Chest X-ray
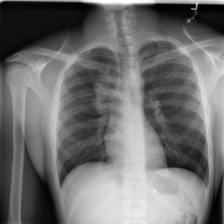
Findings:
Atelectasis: negative
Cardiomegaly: negative
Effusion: negative
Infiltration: negative
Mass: positive
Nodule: negative
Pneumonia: negative
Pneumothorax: negative
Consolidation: negative
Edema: negative
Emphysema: negative
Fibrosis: negative
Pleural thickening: negative
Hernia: negative